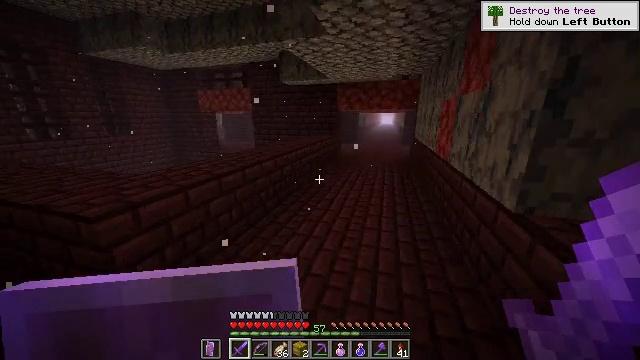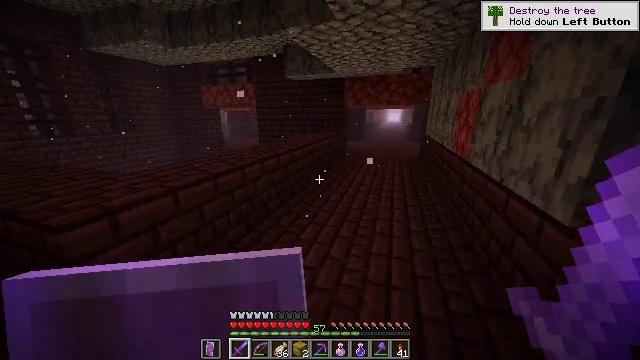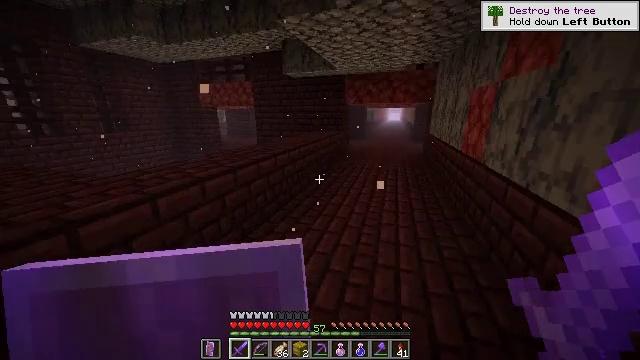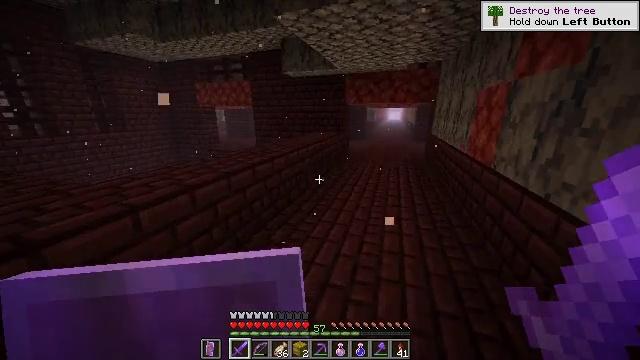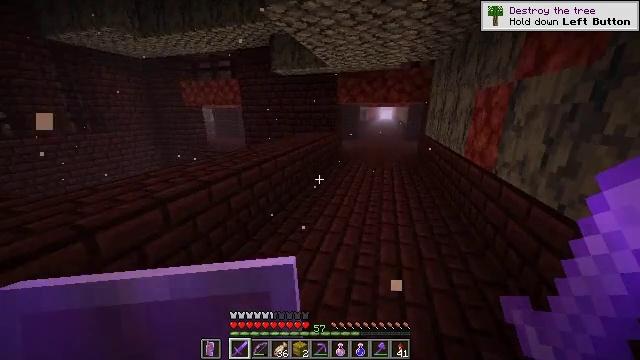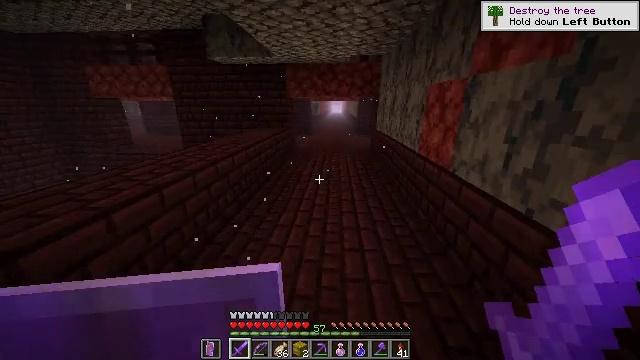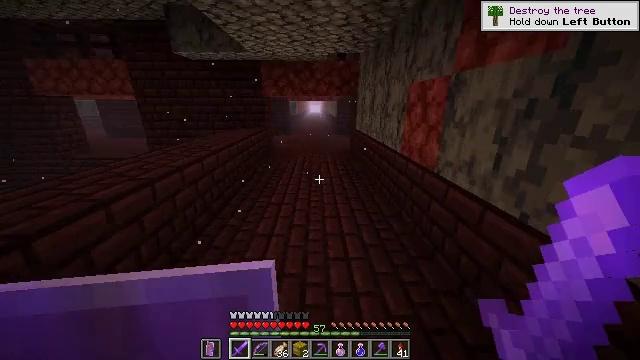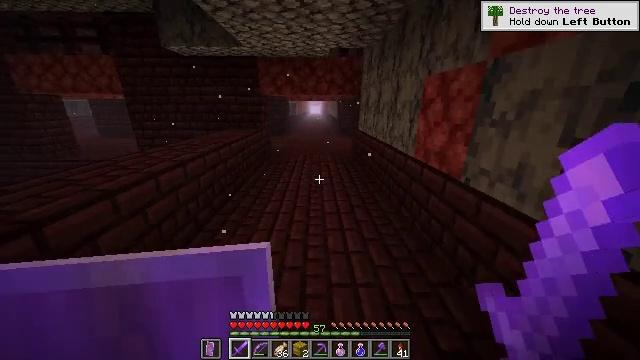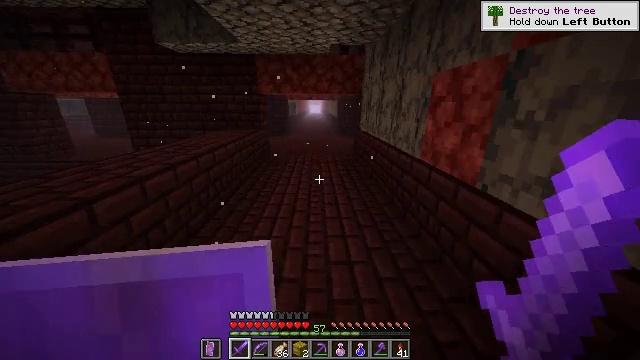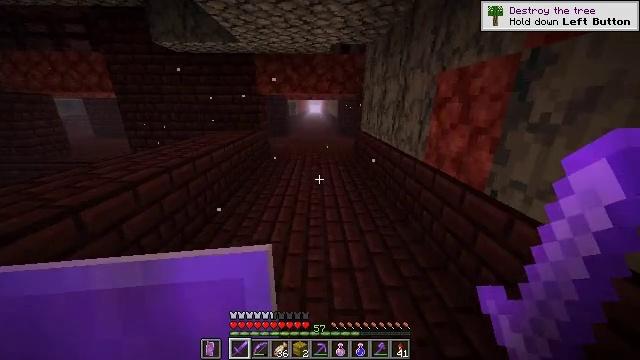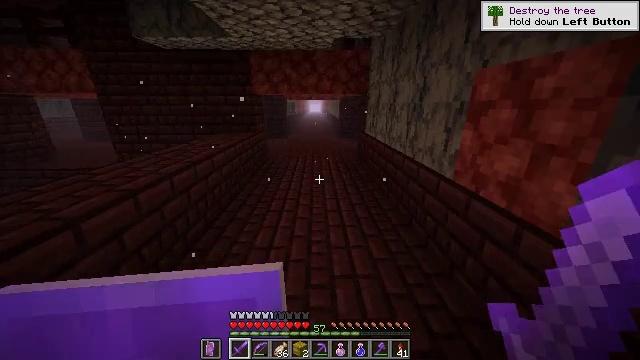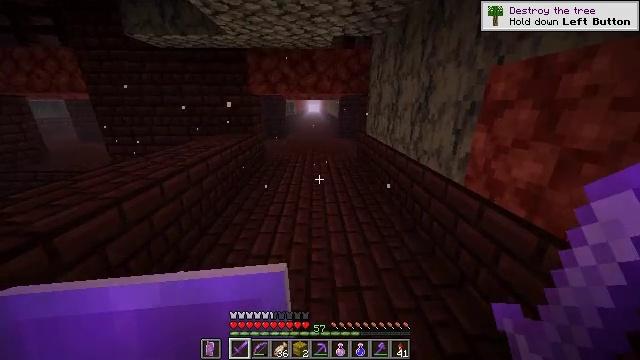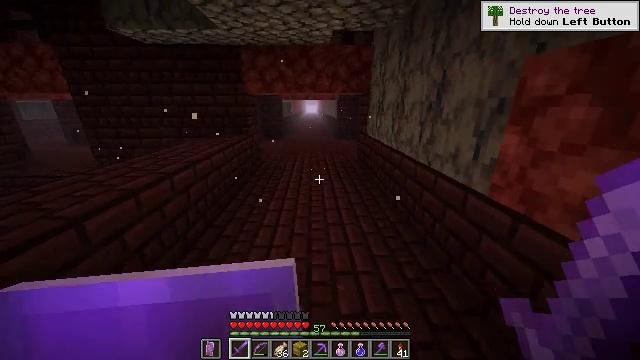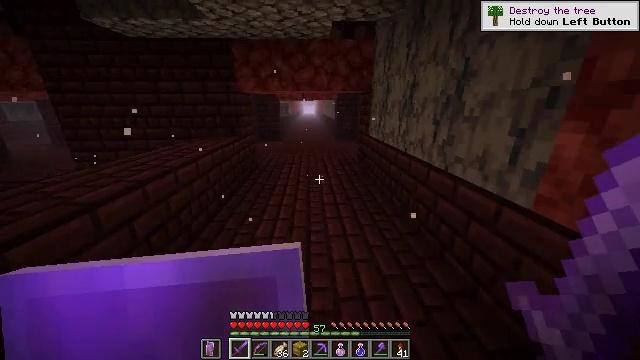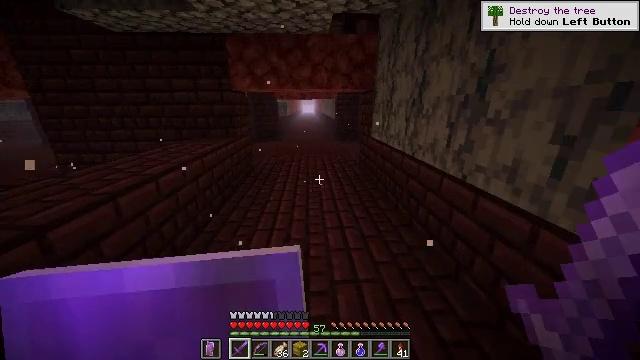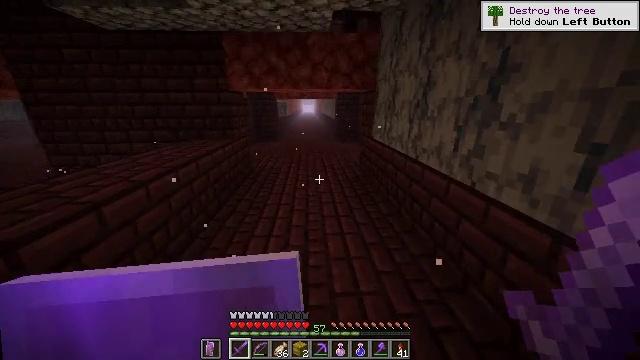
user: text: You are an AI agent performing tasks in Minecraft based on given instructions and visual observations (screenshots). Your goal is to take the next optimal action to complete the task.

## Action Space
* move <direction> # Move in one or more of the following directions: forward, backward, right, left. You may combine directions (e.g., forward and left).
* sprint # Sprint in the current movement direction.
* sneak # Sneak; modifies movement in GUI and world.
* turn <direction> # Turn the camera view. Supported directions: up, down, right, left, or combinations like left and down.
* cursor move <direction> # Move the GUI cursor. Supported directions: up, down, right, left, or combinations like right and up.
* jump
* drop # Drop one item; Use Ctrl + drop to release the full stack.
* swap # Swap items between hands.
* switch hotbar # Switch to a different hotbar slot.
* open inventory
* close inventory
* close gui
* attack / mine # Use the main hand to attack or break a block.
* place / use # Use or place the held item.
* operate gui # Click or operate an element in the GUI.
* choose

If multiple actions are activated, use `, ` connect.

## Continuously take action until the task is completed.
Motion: motion action
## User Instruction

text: Fight hostile mobs.
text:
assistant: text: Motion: move forward, sprint, turn left
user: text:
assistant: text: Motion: move forward, sprint
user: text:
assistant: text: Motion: move forward, sprint
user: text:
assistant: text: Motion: move forward, sprint, turn right
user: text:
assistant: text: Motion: move forward, sprint, turn right and down
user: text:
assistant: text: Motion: move forward, sprint, turn right
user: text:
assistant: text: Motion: move forward, sprint
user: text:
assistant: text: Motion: move forward, sprint
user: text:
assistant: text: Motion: move forward, sprint
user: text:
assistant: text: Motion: move forward, sprint
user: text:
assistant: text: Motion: move forward, sprint
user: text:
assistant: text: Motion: move forward, sprint
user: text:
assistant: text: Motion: move forward, sprint
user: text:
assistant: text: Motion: move forward, sprint
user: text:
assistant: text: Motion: move forward, sprint
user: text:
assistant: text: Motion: move forward, sprint
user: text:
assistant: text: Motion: move forward, sprint
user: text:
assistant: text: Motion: move forward, sprint
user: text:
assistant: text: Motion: move forward and move right, sprint
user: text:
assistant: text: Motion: move forward, sprint
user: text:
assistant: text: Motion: move forward, sprint
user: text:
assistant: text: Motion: move forward, sprint
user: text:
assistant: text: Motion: move forward, sprint
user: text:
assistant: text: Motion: move forward, sprint
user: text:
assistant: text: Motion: move forward, sprint
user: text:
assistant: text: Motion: move forward, sprint
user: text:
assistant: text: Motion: move forward, sprint
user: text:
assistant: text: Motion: move forward, sprint
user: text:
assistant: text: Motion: move forward, sprint
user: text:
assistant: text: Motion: move forward, sprint